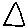
Label: triangle